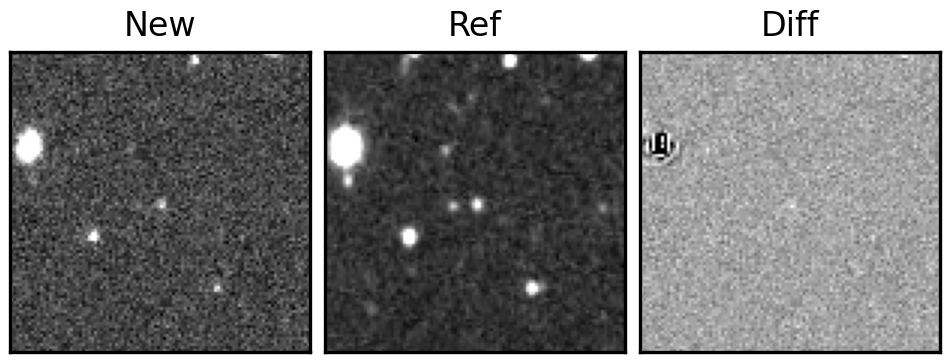
Label: real